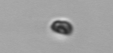
Label: nanoplankton_mix